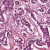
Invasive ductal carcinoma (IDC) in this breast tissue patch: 1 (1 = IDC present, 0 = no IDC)